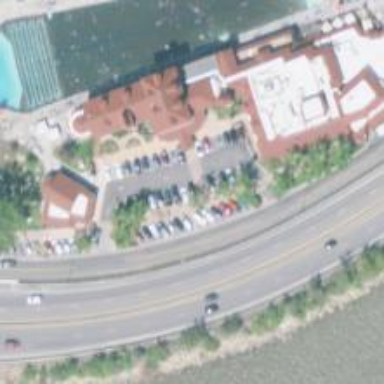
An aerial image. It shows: Parking space.